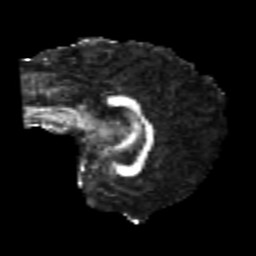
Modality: FA
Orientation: sagittal
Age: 24
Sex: female
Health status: healthy
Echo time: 0.074 s